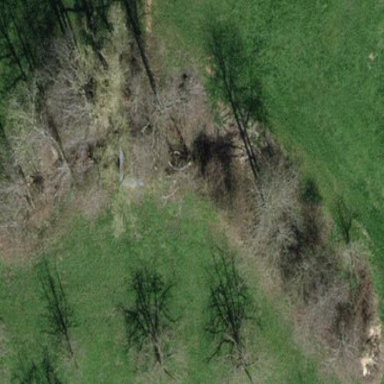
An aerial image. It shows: Forest with broadleaved trees that are deciduous.